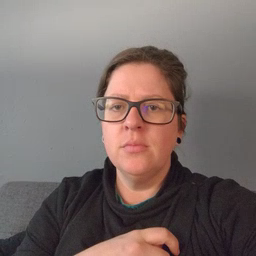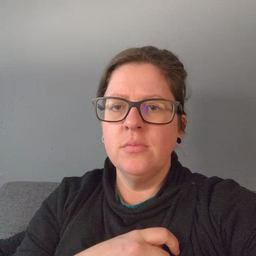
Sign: garbage